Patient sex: M
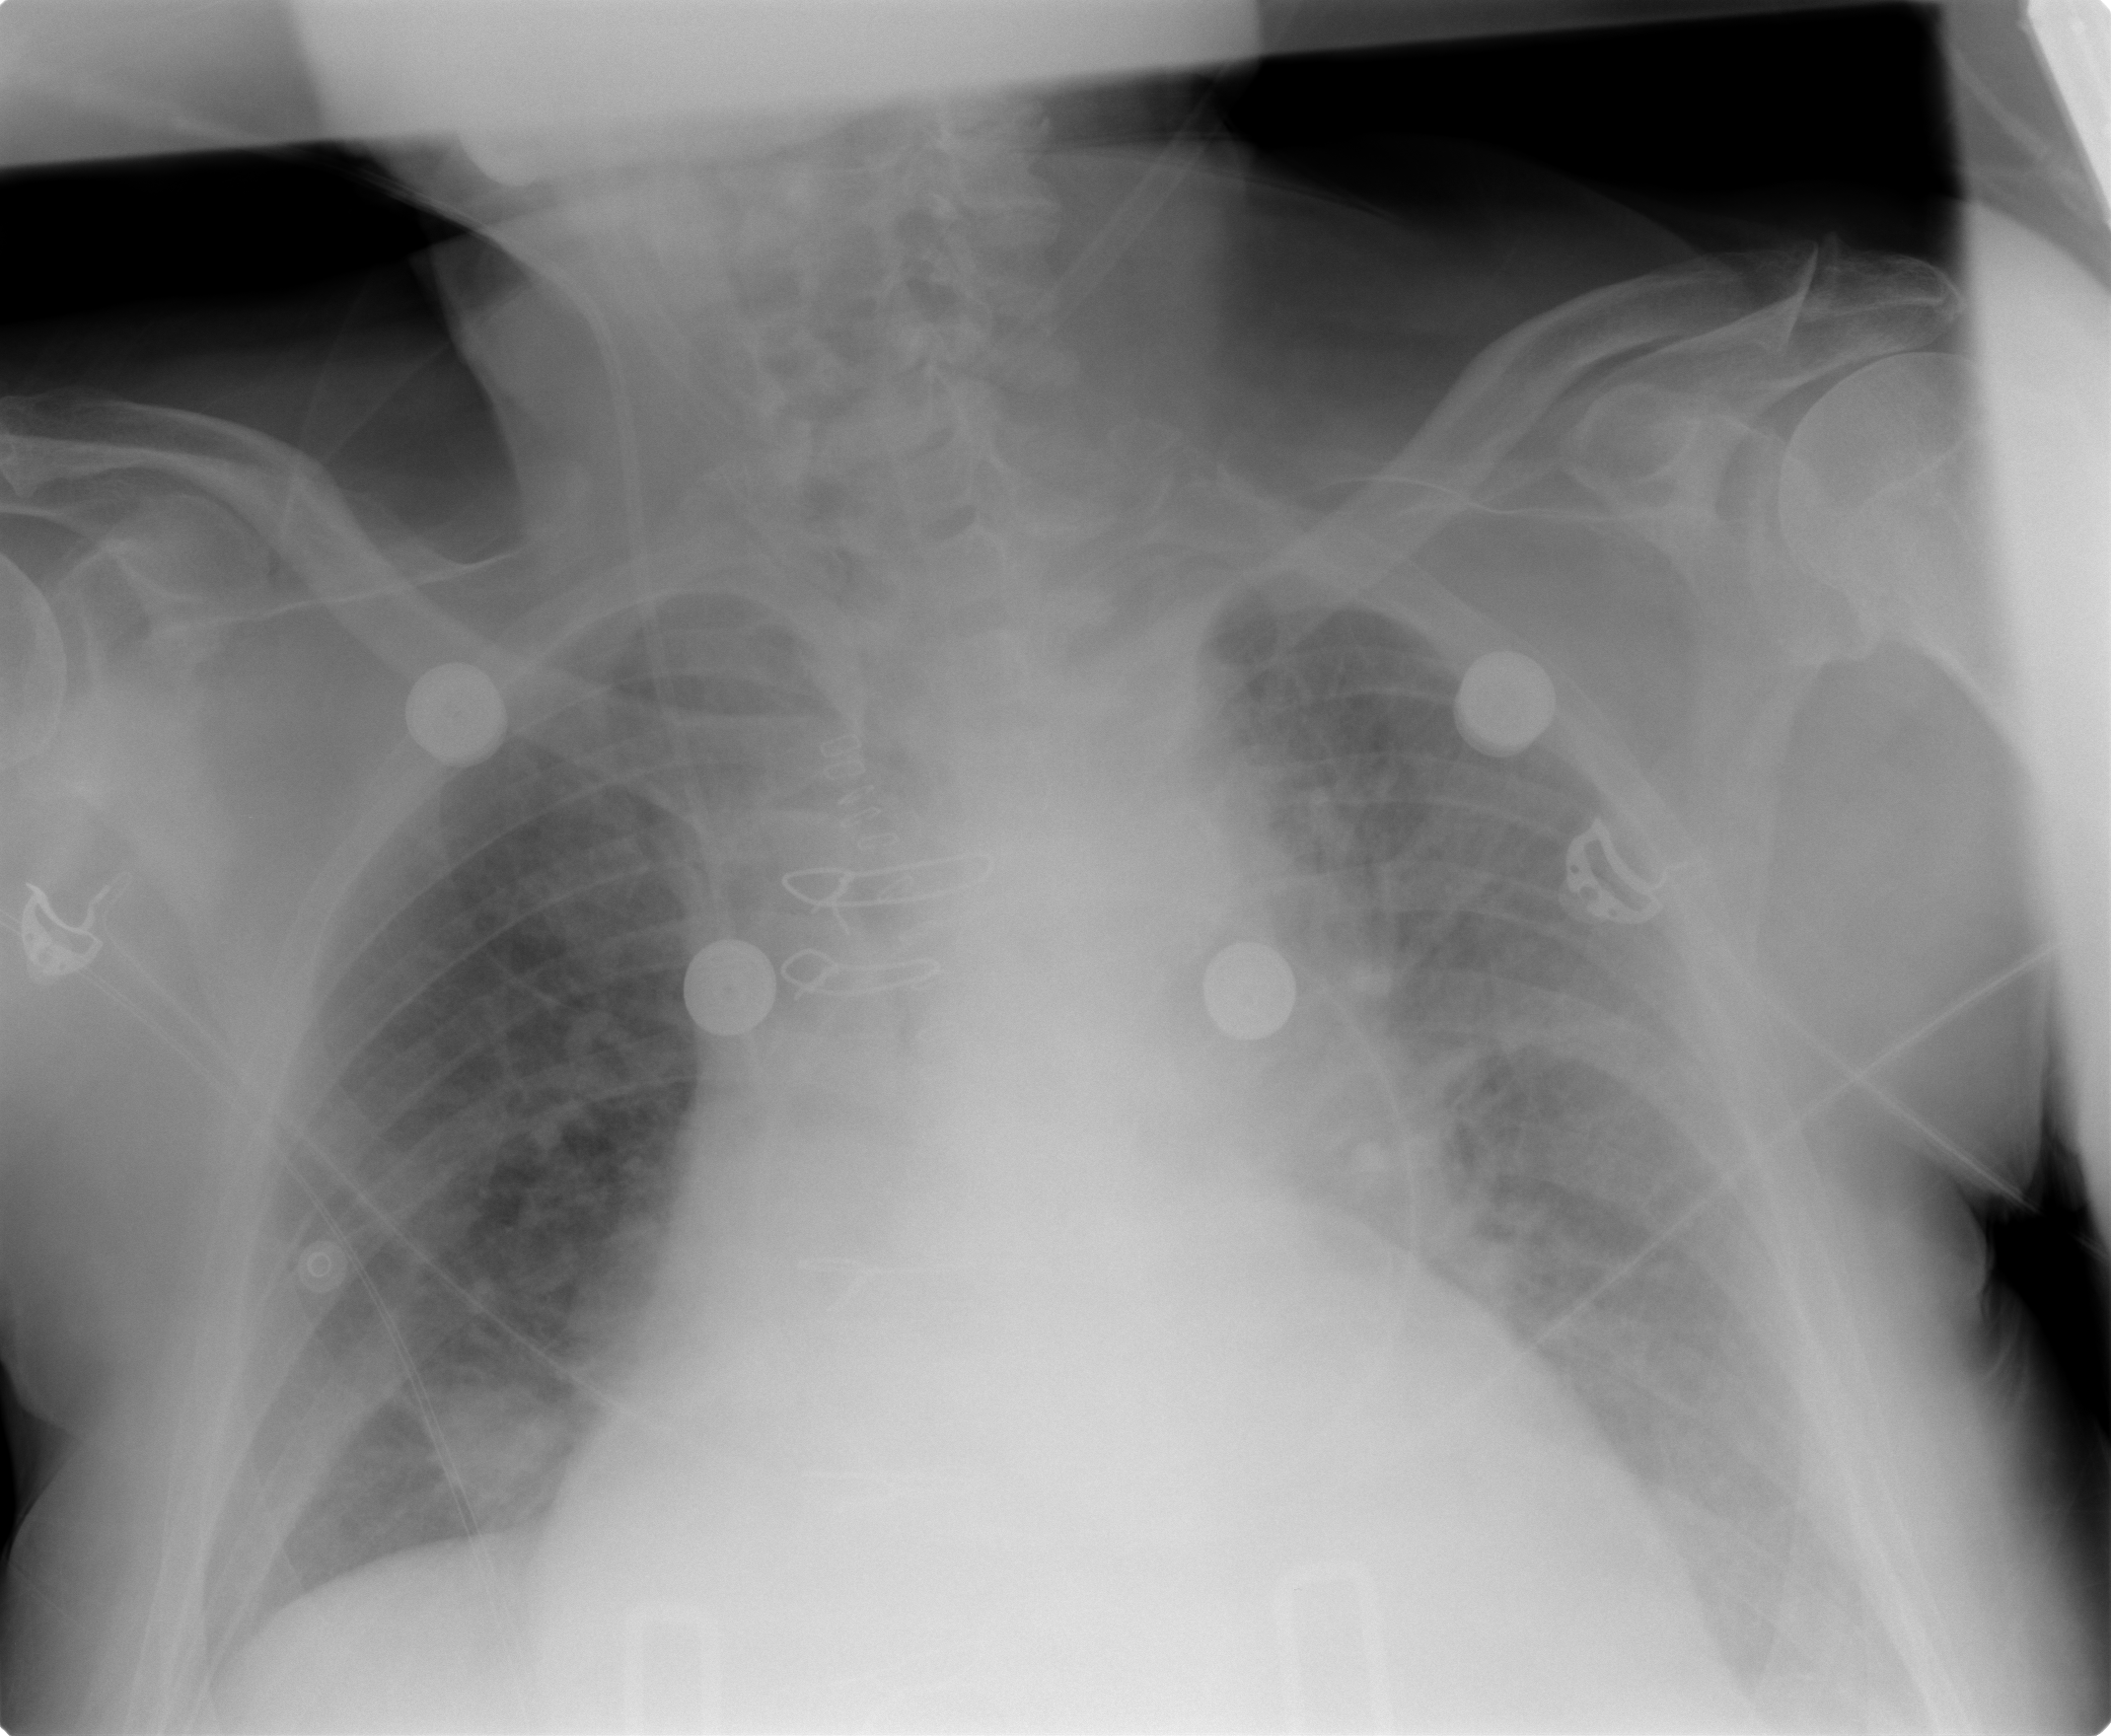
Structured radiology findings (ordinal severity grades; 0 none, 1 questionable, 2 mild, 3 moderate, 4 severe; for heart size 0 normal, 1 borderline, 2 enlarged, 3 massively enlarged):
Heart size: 2
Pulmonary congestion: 2
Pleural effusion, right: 0
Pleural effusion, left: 2
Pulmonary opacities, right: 0
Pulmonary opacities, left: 0
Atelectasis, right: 2
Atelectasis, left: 2